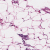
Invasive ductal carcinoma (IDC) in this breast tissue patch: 1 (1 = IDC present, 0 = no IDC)